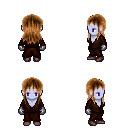
a pixel art fantasy rpg character, female body template, dark elf, purple skin, brown robe, red pants, brown unkempt hairstyle, metal gloves, maroon shoes, four views (front, back, left, right), 2x2 character sprite sheet, small pixel art, hard edges, no anti-aliasing